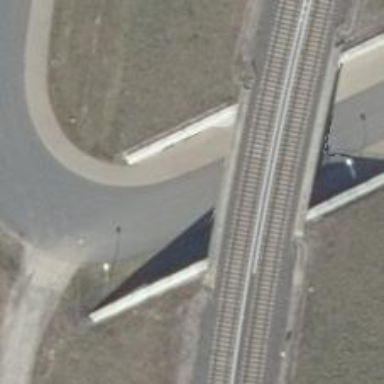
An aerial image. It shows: Public transport stop position.